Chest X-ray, AP view. Patient: 65 years old, sex M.
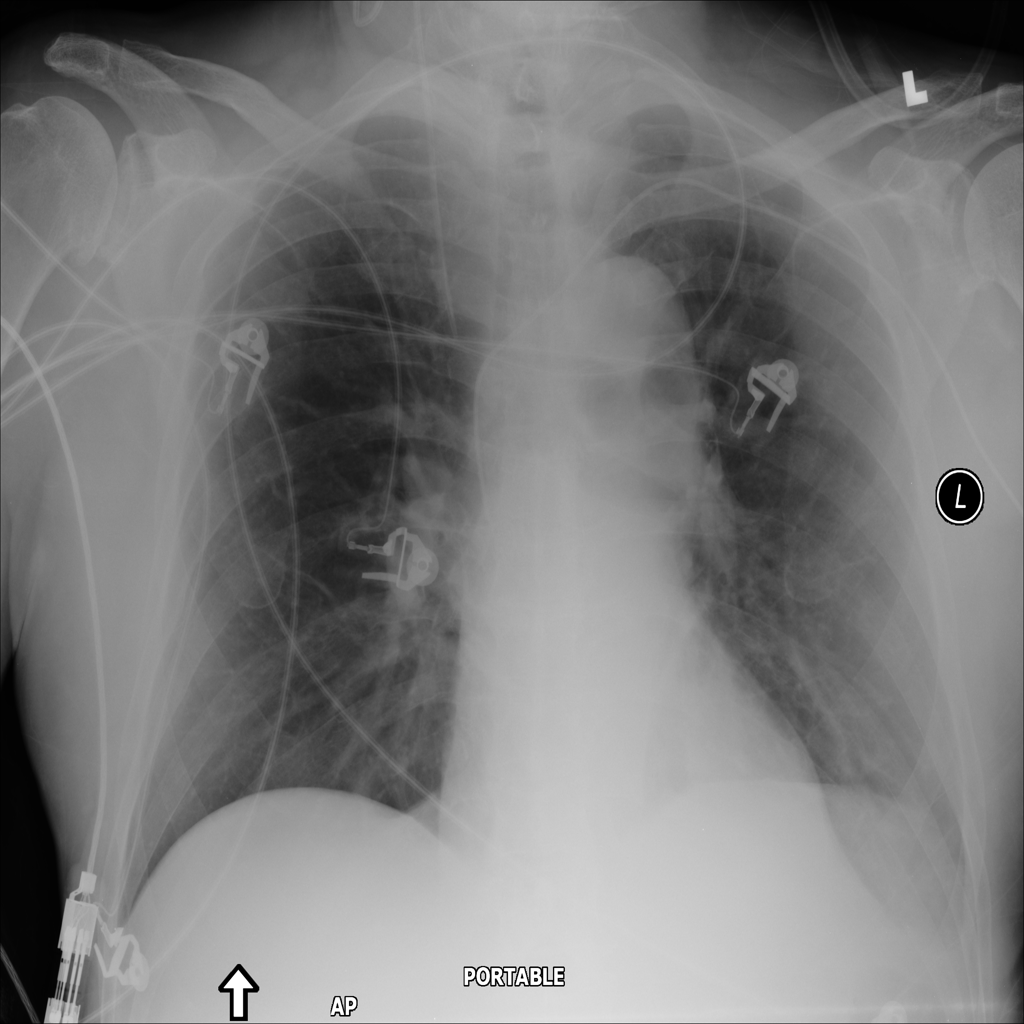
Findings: No Finding